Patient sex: F
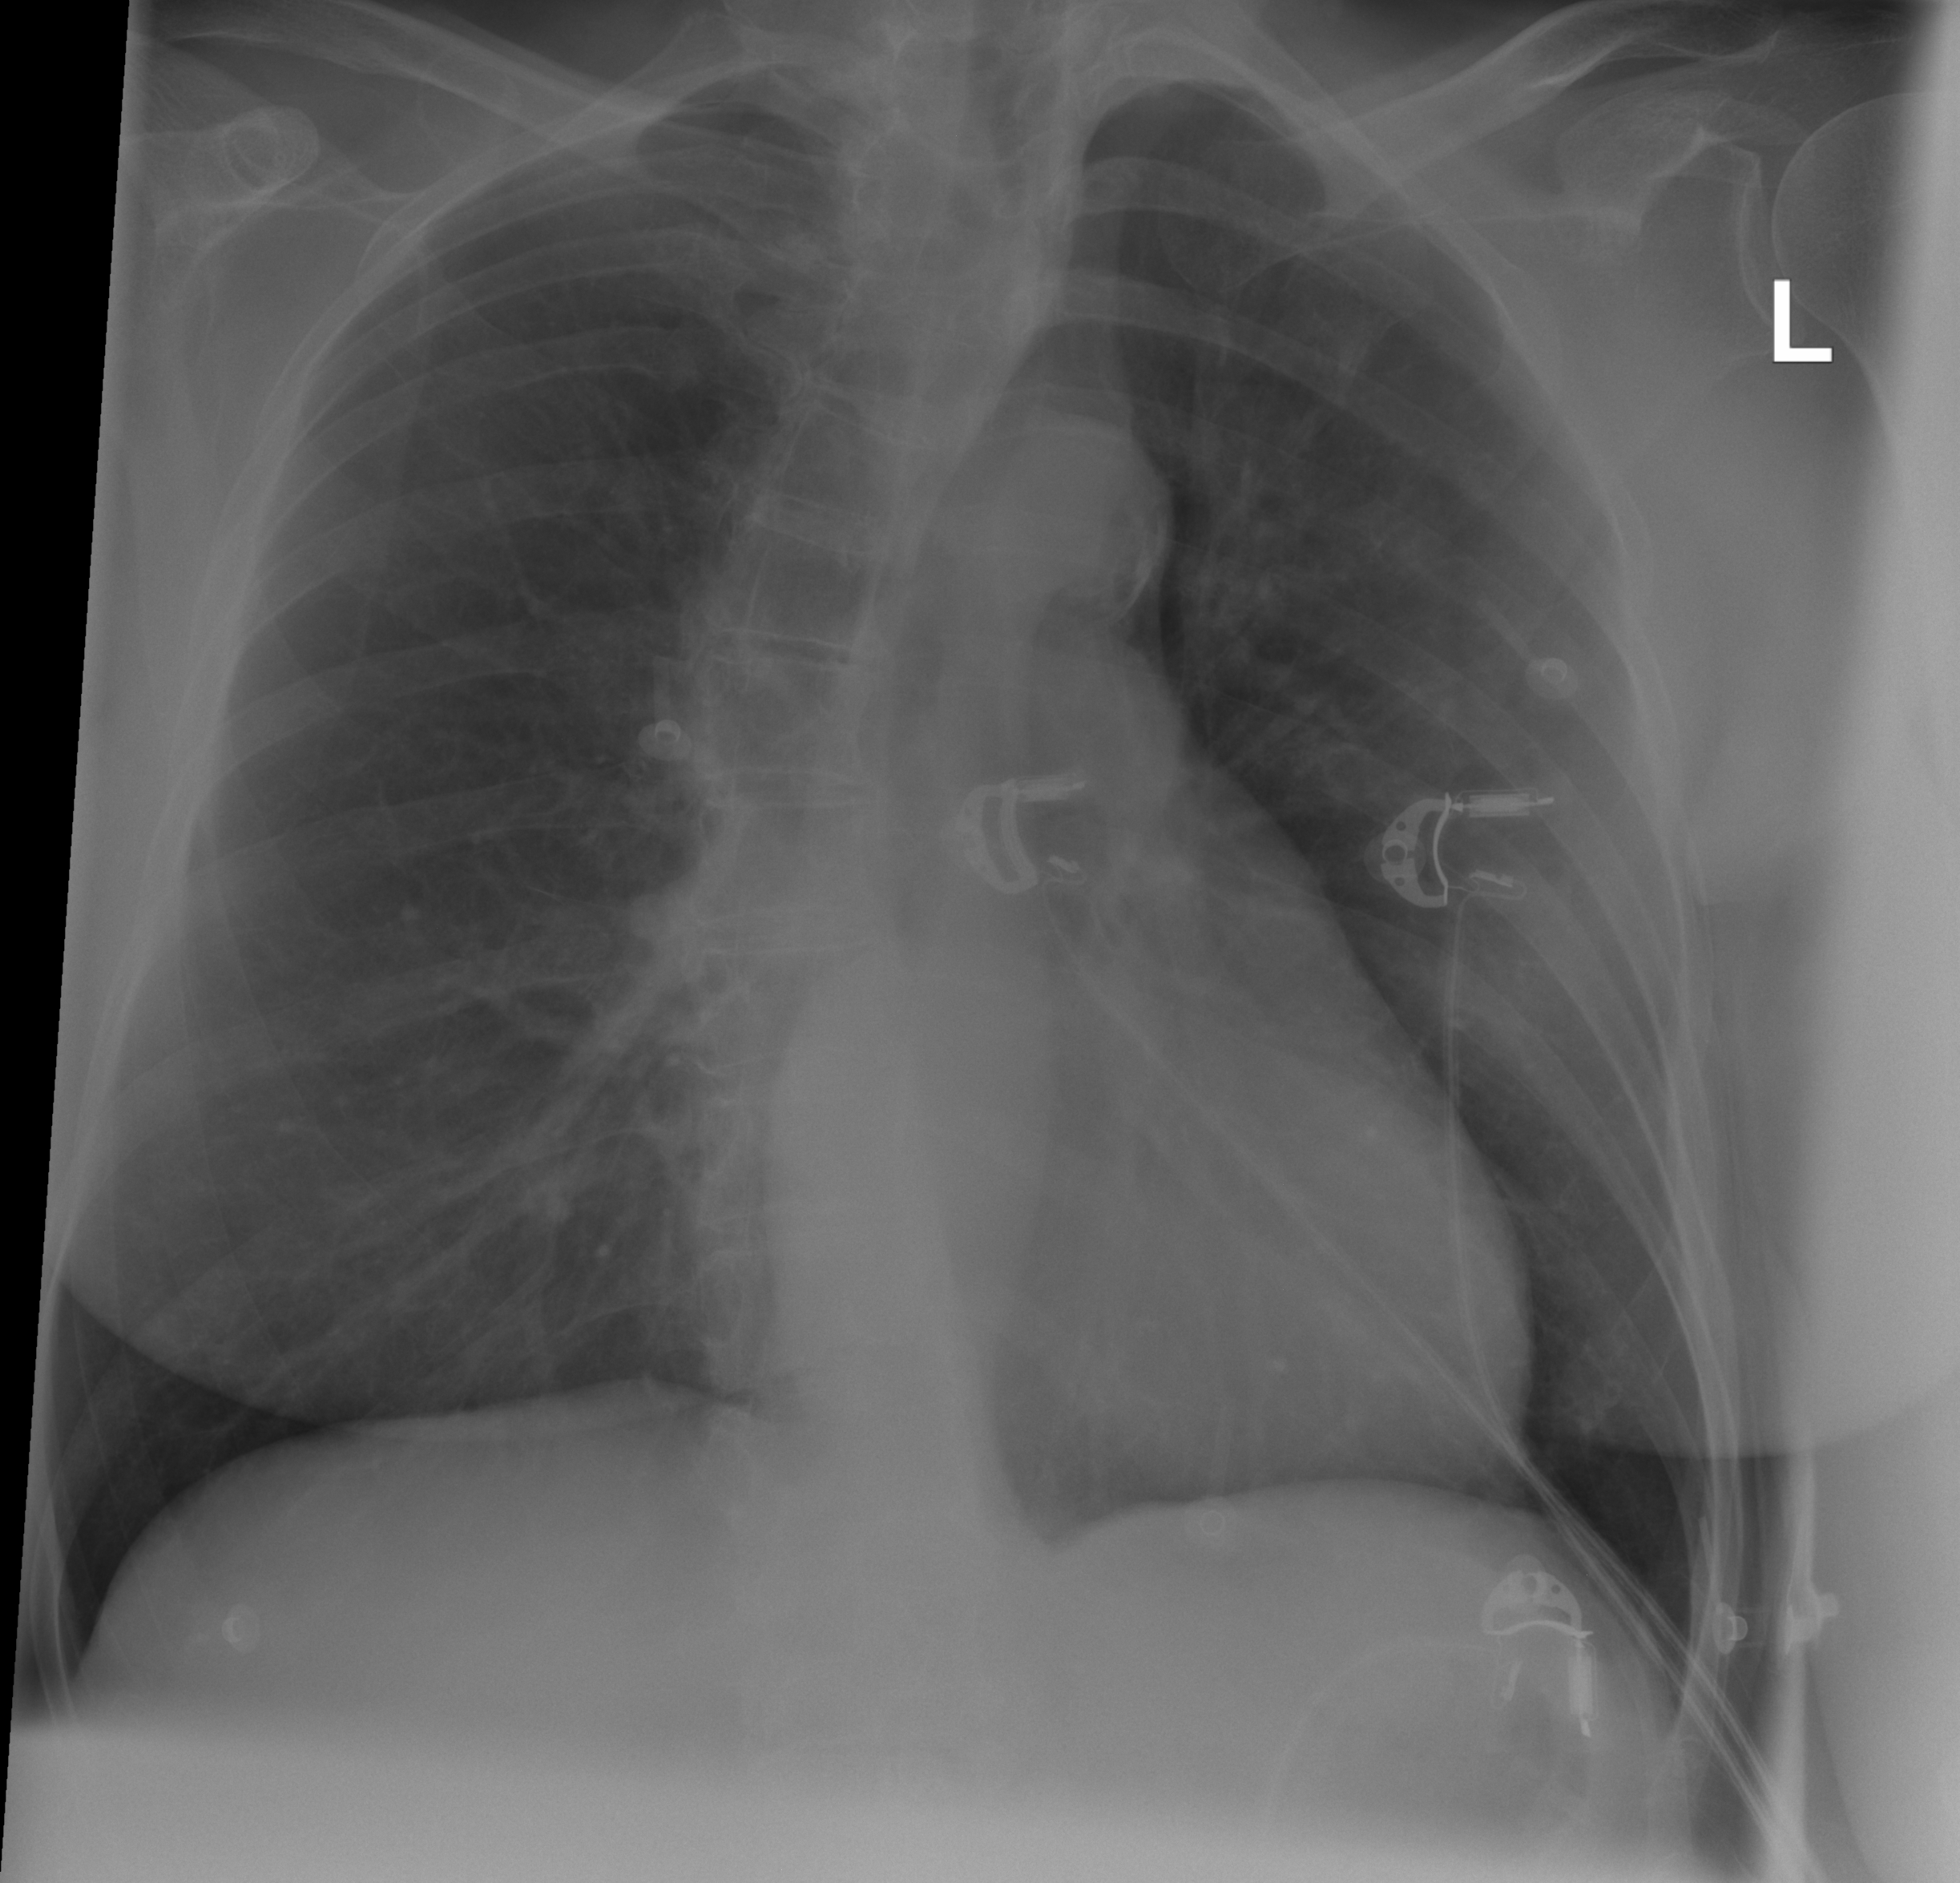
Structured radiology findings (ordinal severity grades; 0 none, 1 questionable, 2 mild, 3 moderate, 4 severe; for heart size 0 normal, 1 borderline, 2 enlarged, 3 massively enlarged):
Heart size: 2
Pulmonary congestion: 0
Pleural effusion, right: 0
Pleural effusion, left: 0
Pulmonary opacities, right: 0
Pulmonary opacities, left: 0
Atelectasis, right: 1
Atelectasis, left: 1